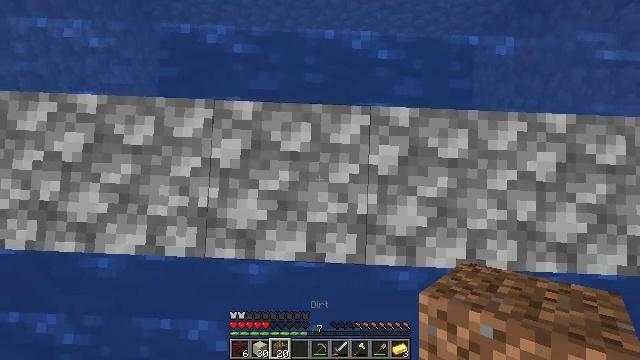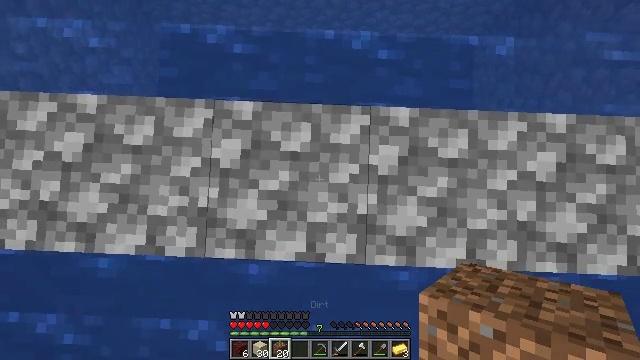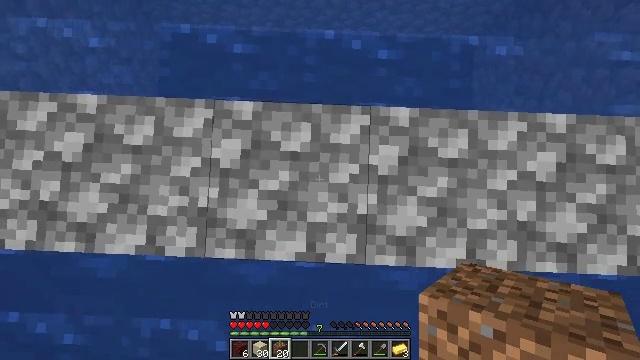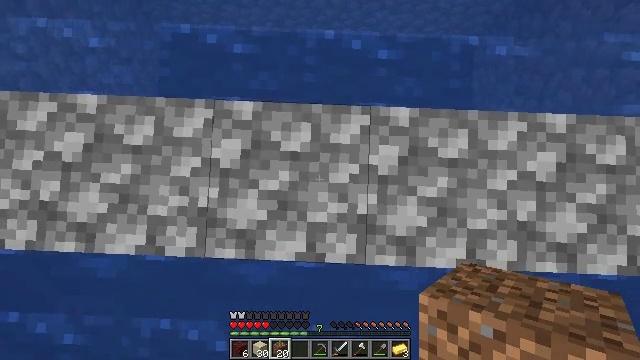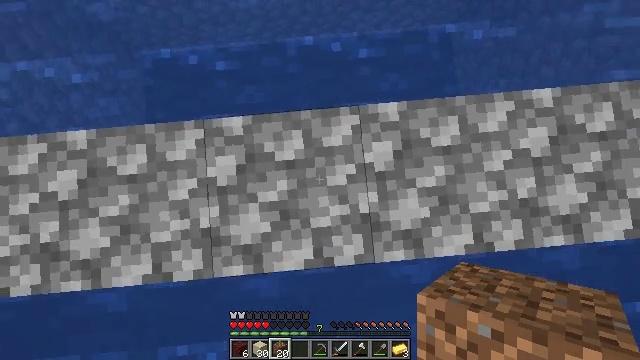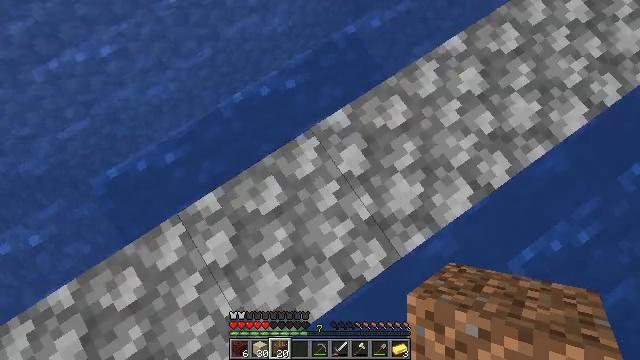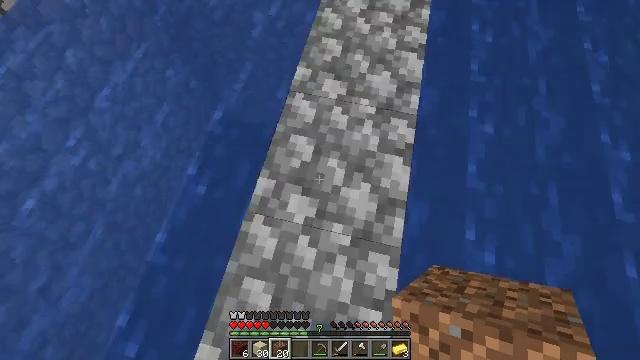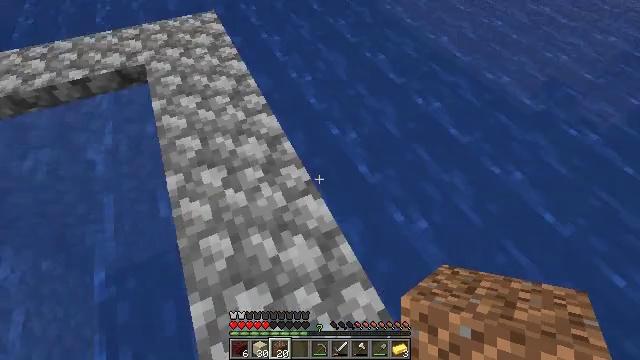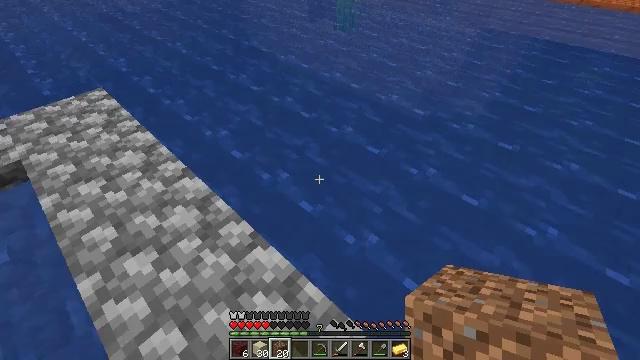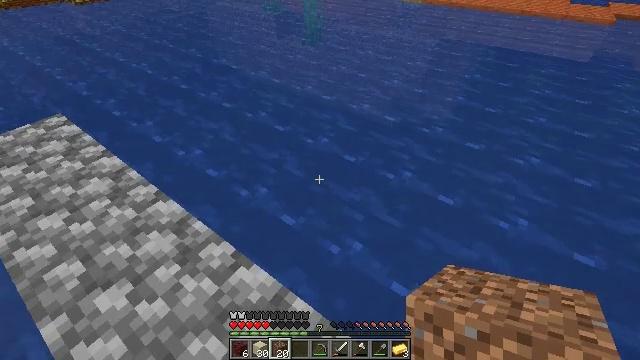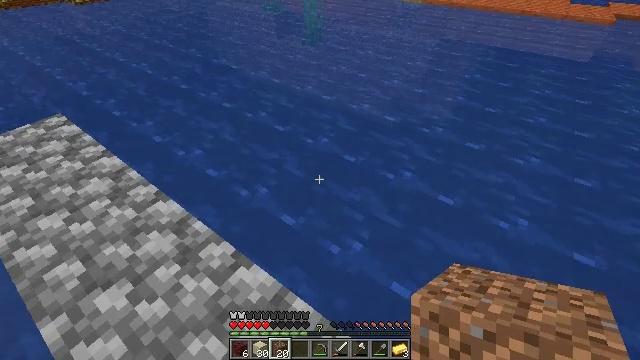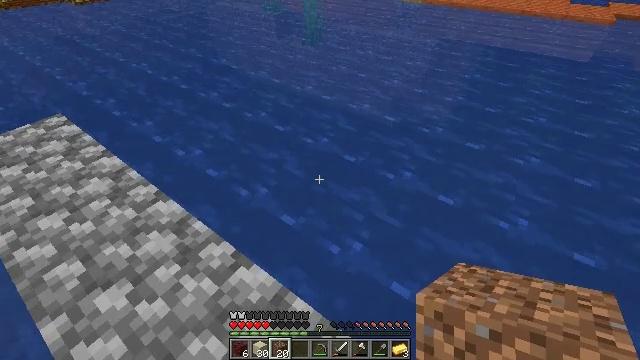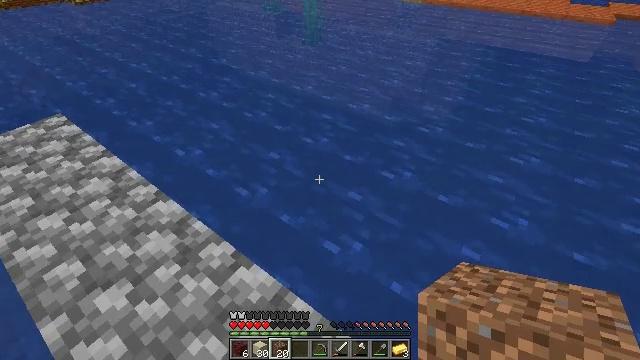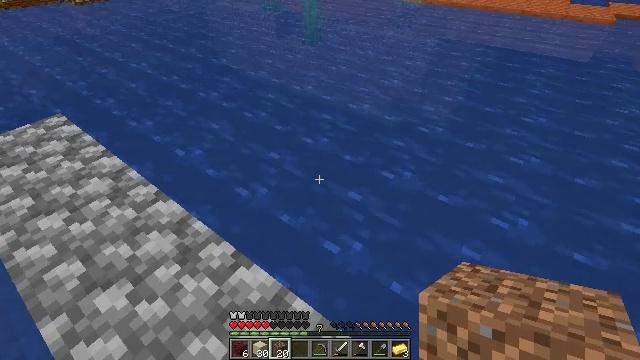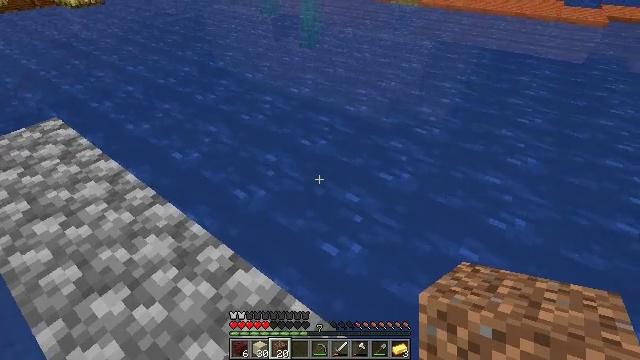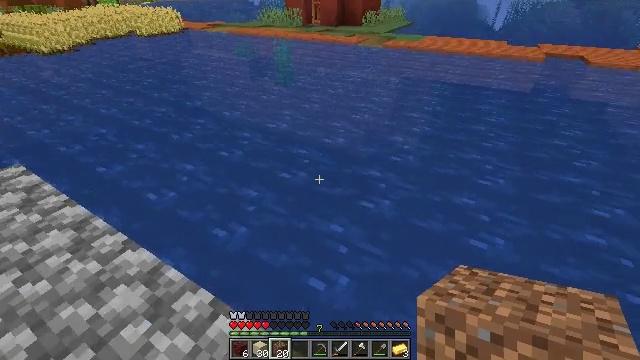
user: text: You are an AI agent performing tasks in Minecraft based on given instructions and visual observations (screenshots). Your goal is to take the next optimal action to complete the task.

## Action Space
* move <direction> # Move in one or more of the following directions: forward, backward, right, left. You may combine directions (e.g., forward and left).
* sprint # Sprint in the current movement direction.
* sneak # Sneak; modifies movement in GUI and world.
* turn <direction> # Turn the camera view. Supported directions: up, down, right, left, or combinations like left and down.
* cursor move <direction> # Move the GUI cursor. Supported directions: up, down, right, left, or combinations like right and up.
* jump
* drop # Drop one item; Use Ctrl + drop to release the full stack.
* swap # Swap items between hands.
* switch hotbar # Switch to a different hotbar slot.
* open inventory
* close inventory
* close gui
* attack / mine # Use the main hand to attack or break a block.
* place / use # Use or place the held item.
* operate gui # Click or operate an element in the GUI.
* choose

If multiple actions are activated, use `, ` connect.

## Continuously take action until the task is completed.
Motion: motion action
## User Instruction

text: Mine acacia planks.
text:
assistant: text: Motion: no_op
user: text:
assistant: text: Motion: no_op
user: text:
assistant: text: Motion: no_op
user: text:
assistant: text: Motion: turn right and up
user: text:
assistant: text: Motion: turn right and up
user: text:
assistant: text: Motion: turn right and up
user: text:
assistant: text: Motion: turn right and up
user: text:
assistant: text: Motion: turn right and up
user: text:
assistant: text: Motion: turn right and up
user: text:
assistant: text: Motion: no_op
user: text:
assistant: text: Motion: no_op
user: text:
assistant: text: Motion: no_op
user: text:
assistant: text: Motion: no_op
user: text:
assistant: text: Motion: no_op
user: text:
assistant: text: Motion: turn right and up
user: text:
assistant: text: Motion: turn right and up
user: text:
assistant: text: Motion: turn right and up
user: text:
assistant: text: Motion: no_op
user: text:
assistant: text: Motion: no_op
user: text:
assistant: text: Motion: no_op
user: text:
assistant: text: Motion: no_op
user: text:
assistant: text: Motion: no_op
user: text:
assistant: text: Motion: no_op
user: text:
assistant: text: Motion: turn left and down
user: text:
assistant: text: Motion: turn left and down
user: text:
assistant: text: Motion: turn left
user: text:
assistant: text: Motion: turn left
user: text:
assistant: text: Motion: no_op
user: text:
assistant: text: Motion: no_op
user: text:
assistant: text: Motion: no_op